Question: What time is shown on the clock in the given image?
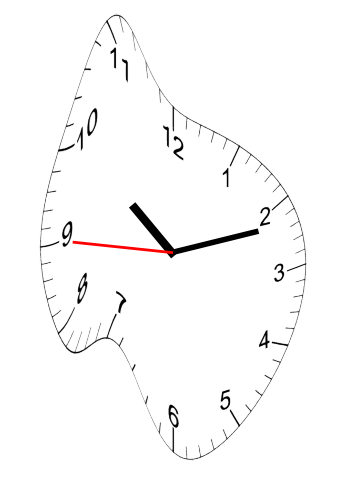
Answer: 10:11:45